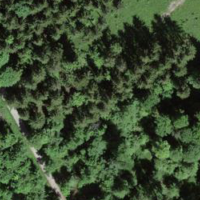
EUNIS habitat code: 43
Species observed at this site:
Calliteara pudibunda
Dactylorhiza maculata